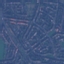
Land use / land cover class: Residential